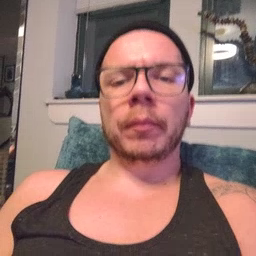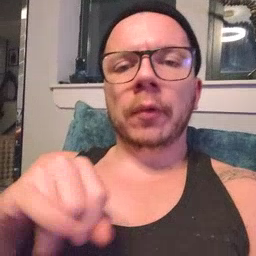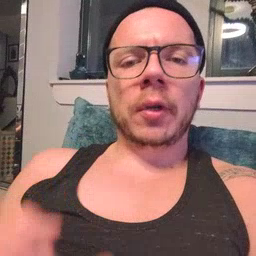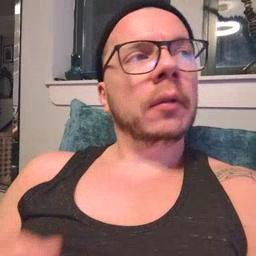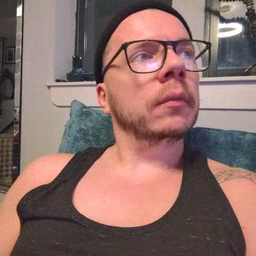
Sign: jeans